Aerial crown-view tile of a tropical tree (Barro Colorado Island, Panama), acquired 20240716:
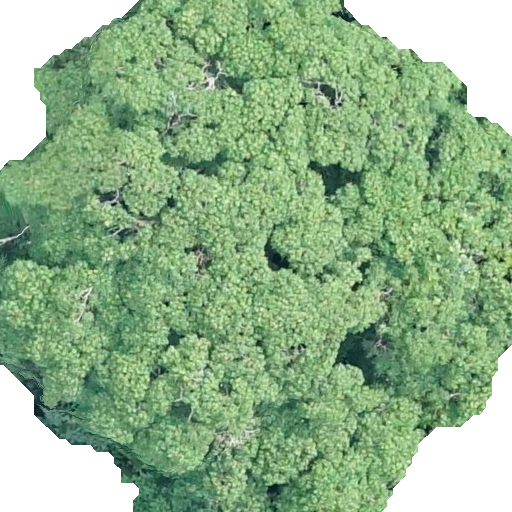
Species: Hura crepitans
GBIF accepted scientific name: Hura crepitans
Crown area: 388.292 m²